Question: So I'm adding this code to a JFrame which has other layout managers and components in them.
'''
private JPanel testing123() {
JPanel j = new JPanel(new FlowLayout());
jbtOk = new JButton("OK");
jbtOk.setMnemonic('K');
jbtExit = new JButton("Exit");
jbtExit.setMnemonic('x');
add(jbtOk);
add(jbtExit);
j.add(jbtOk);
j.add(jbtExit);
return j;
}
'''
Without this code, the JFrame looks fine, but when I add it, it adds a large amount of empty space under these two buttons. Why is this happening?

This replicates it:
'''
import java.awt.*;
import java.awt.event.*;
import javax.swing.*;
import javax.swing.border.TitledBorder;
public class Test extends JFrame implements ActionListener, KeyListener {
JButton jbtOk, jbtExit;
JPanel p = new JPanel(new GridLayout(0,1));
JPanel gui = new JPanel(new BorderLayout(2,2));
public Test() {
super("t");
//setSize(300,300);
setVisible(true);
JPanel test = test();
JPanel testing = testing();
JPanel testing123 = testing123();
p.add(test);
p.add(testing);
p.add(testing123);
this.getContentPane().add(p);
pack();
}
private JPanel test() {
this.setDefaultCloseOperation(JFrame.EXIT_ON_CLOSE);
JPanel labelFields = new JPanel(new BorderLayout(2,2));
labelFields.setBorder(new TitledBorder("m"));
p.add(gui);
p.add(labelFields);
JPanel labels = new JPanel(new GridLayout(0,1,1,1));
labels.setBorder(new TitledBorder("a"));
JPanel fields = new JPanel(new GridLayout(0,1,1,1));
fields.setBorder(new TitledBorder("b"));
p.add(labels);
p.add(fields);
add(fields);
add(p);
return gui;
}
private JPanel testing() {
JPanel guiCenter = new JPanel(new FlowLayout(FlowLayout.CENTER));
guiCenter.setBorder(new TitledBorder("n"));
guiCenter.add(new JScrollPane(new JTextArea(5,30)));
gui.add(guiCenter, BorderLayout.CENTER);
return guiCenter;
}
private JPanel testing123() {
JPanel j = new JPanel(new FlowLayout());
jbtOk = new JButton("OK");
jbtOk.setMnemonic('K');
jbtExit = new JButton("Exit");
jbtExit.setMnemonic('x');
//add(jbtOk);
//add(jbtExit);
j.add(jbtOk);
j.add(jbtExit);
return j;
}
@Override
public void actionPerformed(ActionEvent e) {
// TODO Auto-generated method stub
}
@Override
public void keyPressed(KeyEvent arg0) {
// TODO Auto-generated method stub
}
@Override
public void keyReleased(KeyEvent arg0) {
// TODO Auto-generated method stub
}
@Override
public void keyTyped(KeyEvent arg0) {
// TODO Auto-generated method stub
}
}
'''
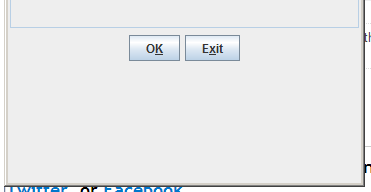
Answer: > "I want to get rid of the extra space under the OK and Exit buttons."
The problem is you are using the 'GridLayout' that will make all the 'JPanel' equal size. What you should do instead is wrap the first four 'JPanel' in 'GridLayout', then keep the default 'BorderLayout' of the 'JFrame', add the 'JPanel' to 'BorderLayout.CENTER' of the 'JFrame' and add the buttons 'JPanel' to the 'BorderLayout.PAGE_END'. This should solve the problem
'''
public Test() {
super("t");
setDefaultCloseOperation(EXIT_ON_CLOSE);
JPanel test = test();
JPanel testing = testing();
JPanel testing123 = testing123();
p.add(test);
p.add(testing);
add(p, BorderLayout.CENTER); <---
add(testing123, BorderLayout.PAGE_END); <---
pack();
setVisible(true);
}
'''

Complete running code
'''
import java.awt.*;
import javax.swing.*;
import javax.swing.border.TitledBorder;
public class Test extends JFrame {
JButton jbtOk, jbtExit;
JPanel p = new JPanel(new GridLayout(0, 1));
JPanel gui = new JPanel(new BorderLayout(2, 2));
public Test() {
super("t");
setDefaultCloseOperation(EXIT_ON_CLOSE);
JPanel test = test();
JPanel testing = testing();
JPanel testing123 = testing123();
p.add(test);
p.add(testing);
add(p, BorderLayout.CENTER);
add(testing123, BorderLayout.PAGE_END);
pack();
setVisible(true);
}
private JPanel test() {
this.setDefaultCloseOperation(JFrame.EXIT_ON_CLOSE);
JPanel labelFields = new JPanel(new BorderLayout(2, 2));
labelFields.setBorder(new TitledBorder("m"));
p.add(gui);
p.add(labelFields);
JPanel labels = new JPanel(new GridLayout(0, 1, 1, 1));
labels.setBorder(new TitledBorder("a"));
JPanel fields = new JPanel(new GridLayout(0, 1, 1, 1));
fields.setBorder(new TitledBorder("b"));
p.add(labels);
p.add(fields);
return gui;
}
private JPanel testing() {
JPanel guiCenter = new JPanel(new FlowLayout(FlowLayout.CENTER));
guiCenter.setBorder(new TitledBorder("n"));
guiCenter.add(new JScrollPane(new JTextArea(5, 30)));
gui.add(guiCenter, BorderLayout.CENTER);
return guiCenter;
}
private JPanel testing123() {
JPanel j = new JPanel(new FlowLayout());
jbtOk = new JButton("OK");
jbtOk.setMnemonic('K');
jbtExit = new JButton("Exit");
jbtExit.setMnemonic('x');
j.add(jbtOk);
j.add(jbtExit);
return j;
}
public static void main(String[] args) {
SwingUtilities.invokeLater(new Runnable() {
public void run() {
new Test();
}
});
}
}
'''